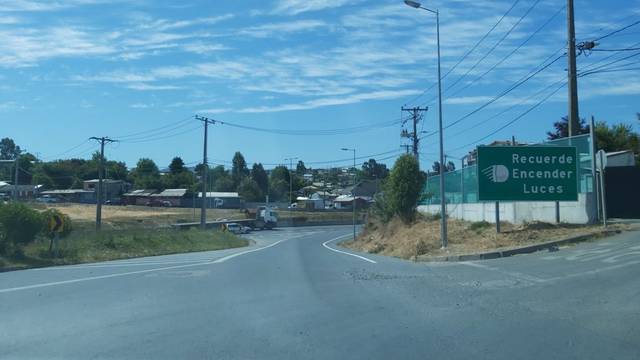
Region: Chile
Coordinates: -37.025, -73.136